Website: bh-photo
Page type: receipt
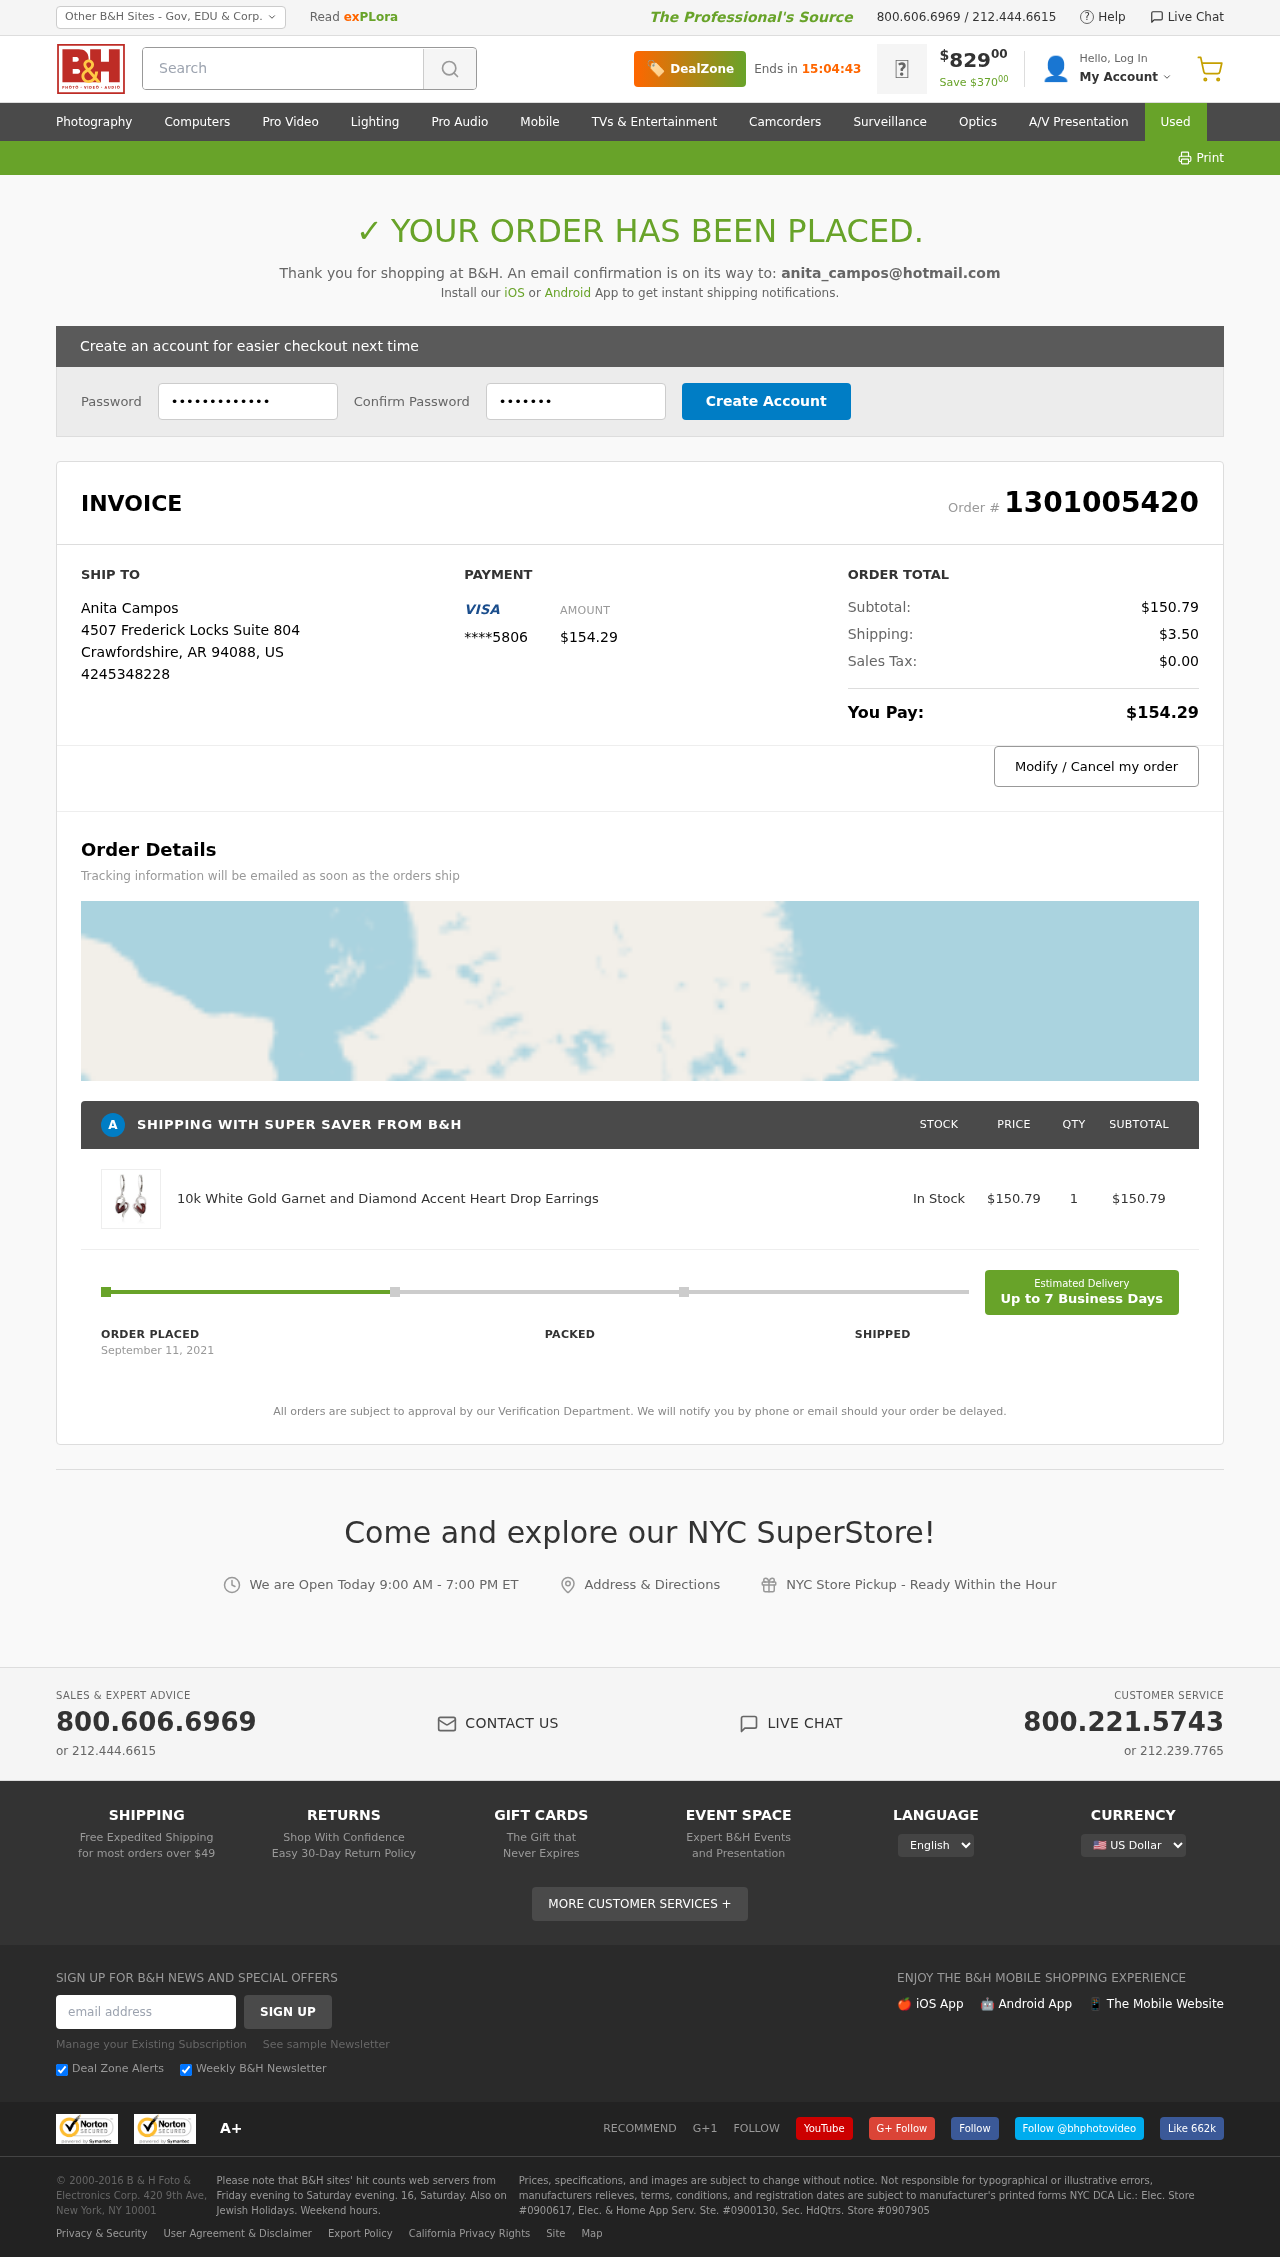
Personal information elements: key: PII_CARD_LAST4
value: ****5806
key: PII_CITY
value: Crawfordshire
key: PII_COUNTRY_CODE
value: US
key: PII_EMAIL
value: anita_campos@hotmail.com
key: PII_FULLNAME
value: Anita Campos
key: PII_PHONE
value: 4245348228
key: PII_POSTCODE
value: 94088
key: PII_STATE_ABBR
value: AR
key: PII_STREET
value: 4507 Frederick Locks Suite 804
Product elements: key: PRODUCT1_NAME
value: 10k White Gold Garnet and Diamond Accent Heart Drop Earrings
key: PRODUCT1_PRICE
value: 150.79
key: PRODUCT1_QUANTITY
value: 1
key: PRODUCT1_SUBTOTAL
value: $150.79
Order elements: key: ORDER_ID
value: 1301005420
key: ORDER_TOTAL
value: $154.29
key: ORDER_SUBTOTAL
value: $150.79
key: ORDER_SHIPPING_COST
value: $3.50
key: ORDER_TAX
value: $0.00
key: ORDER_DATE
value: September 11, 2021
Search elements: key: HEADER_SEARCH
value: Search